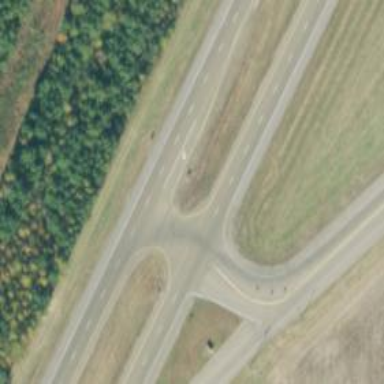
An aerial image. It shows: Trunk link road with asphalt surface.